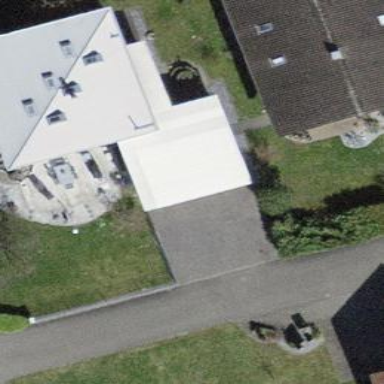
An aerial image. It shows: Building with tile roof.